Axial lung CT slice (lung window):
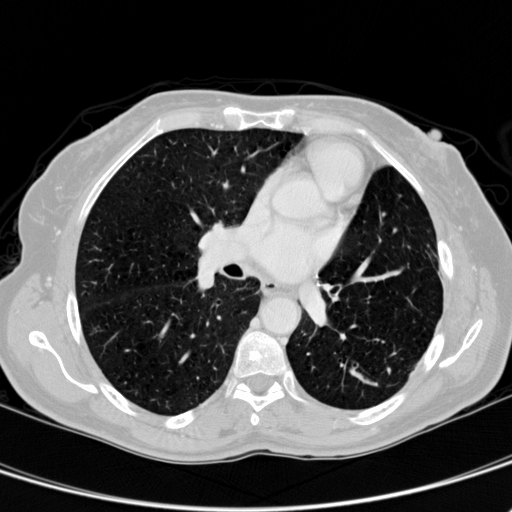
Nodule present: no